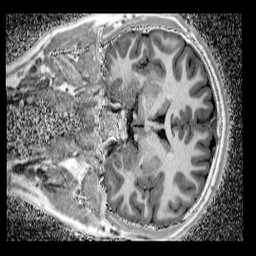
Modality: UNIT1_denoised
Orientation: coronal
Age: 12
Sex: male
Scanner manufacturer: siemens
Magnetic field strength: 3 T
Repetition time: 4 s
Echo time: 0.00299 s